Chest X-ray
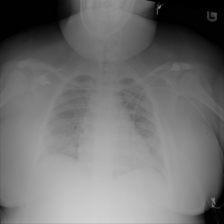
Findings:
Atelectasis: negative
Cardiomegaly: negative
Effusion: negative
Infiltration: positive
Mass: negative
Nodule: negative
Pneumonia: negative
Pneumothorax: negative
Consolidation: negative
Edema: negative
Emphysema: negative
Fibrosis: negative
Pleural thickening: negative
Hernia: negative